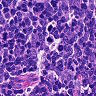
Metastatic tissue present: no